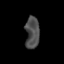
Tissue: lung
Cell type: T cells
Senescence score: 0.1861
Nuclear area (px): 436
Mean DAPI intensity: 77.64